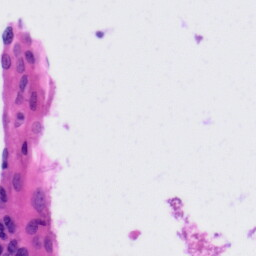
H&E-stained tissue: Tonsil